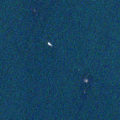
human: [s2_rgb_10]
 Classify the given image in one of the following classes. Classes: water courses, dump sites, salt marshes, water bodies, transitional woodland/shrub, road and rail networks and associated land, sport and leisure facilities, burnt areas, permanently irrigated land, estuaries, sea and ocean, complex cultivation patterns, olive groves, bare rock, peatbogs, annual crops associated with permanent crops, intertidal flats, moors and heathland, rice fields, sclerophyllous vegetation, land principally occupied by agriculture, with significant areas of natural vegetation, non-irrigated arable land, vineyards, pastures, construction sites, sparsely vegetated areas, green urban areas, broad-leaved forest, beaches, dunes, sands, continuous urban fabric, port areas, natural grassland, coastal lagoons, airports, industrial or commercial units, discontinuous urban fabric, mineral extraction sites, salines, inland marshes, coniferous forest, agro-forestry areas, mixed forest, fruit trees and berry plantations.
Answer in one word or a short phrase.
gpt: sea and ocean